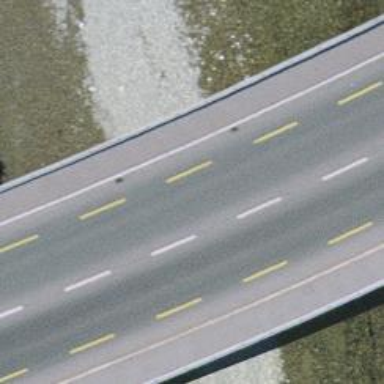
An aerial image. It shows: Primary highway bridge with asphalt surface. There are separate soft lanes for cycling on the left and sidewalks on both sides.